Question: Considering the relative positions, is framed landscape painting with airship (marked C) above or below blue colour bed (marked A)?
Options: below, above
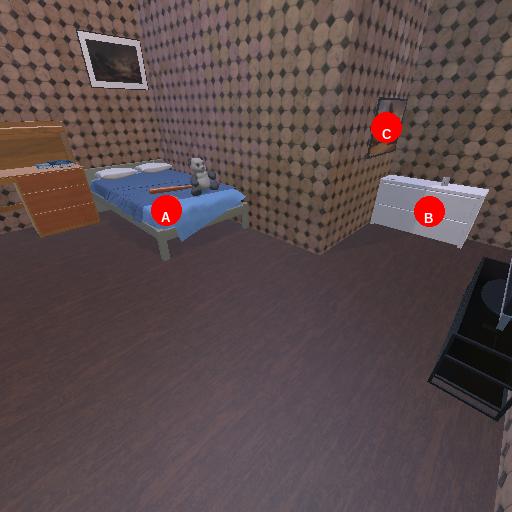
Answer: below